Question:
How to remove prompt title "localhost says " using jquery
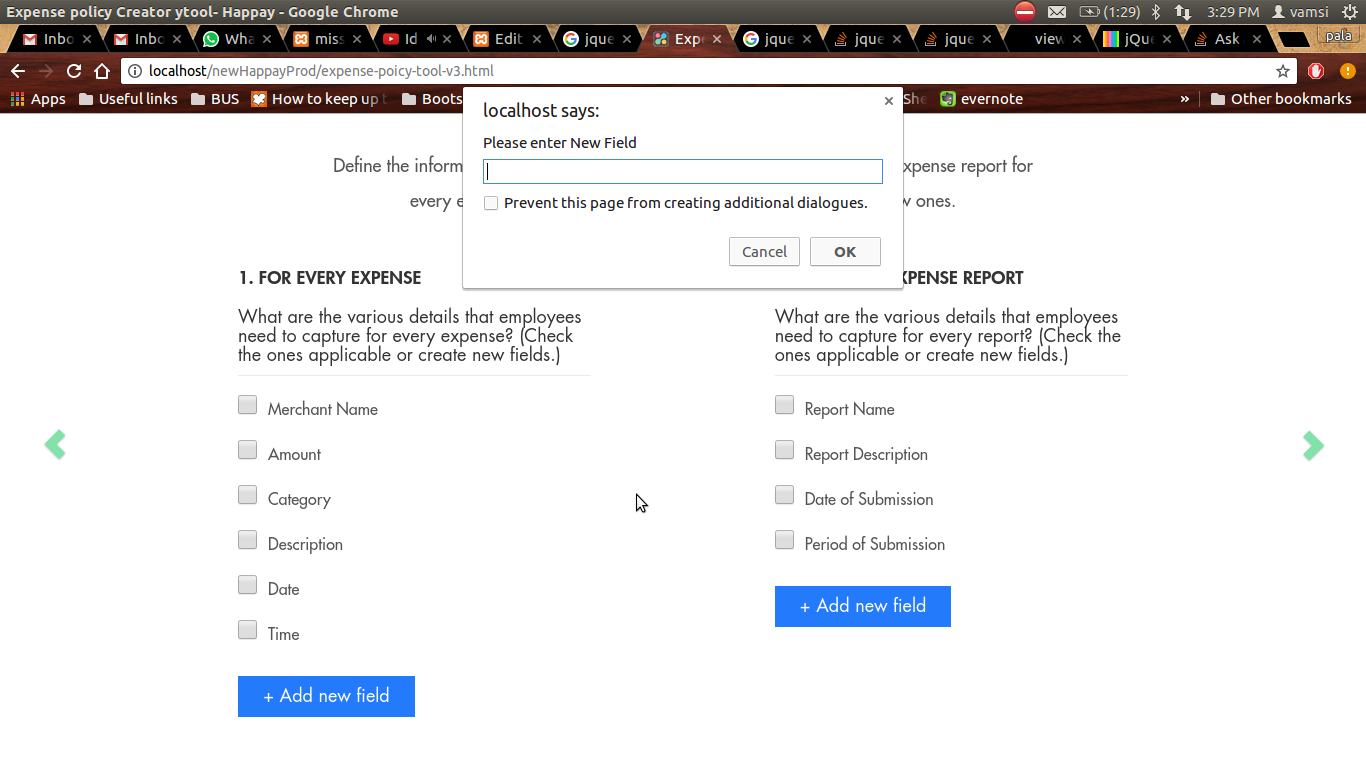
Answer: May be this can work. Also refer <URL>.
'''
$(".ui-dialog-titlebar").hide();
'''